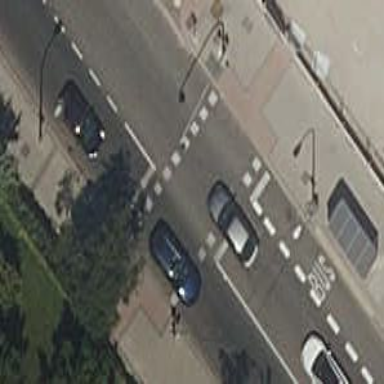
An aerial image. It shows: Crossing with traffic signals.